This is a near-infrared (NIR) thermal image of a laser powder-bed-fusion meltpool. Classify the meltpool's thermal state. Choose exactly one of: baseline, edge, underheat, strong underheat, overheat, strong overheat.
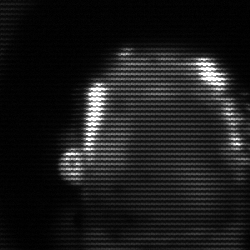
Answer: baseline